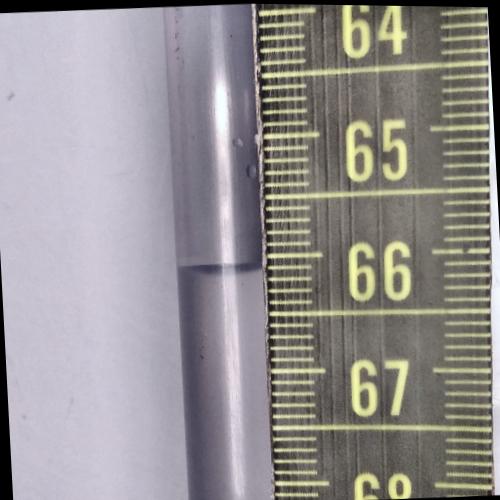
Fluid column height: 66.1 cm